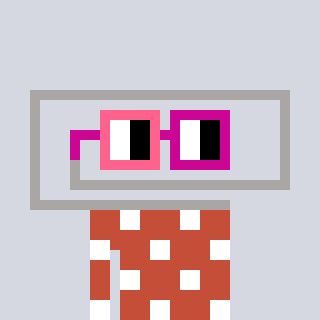
a pixel art character with square pink and red glasses, a paperclip-shaped head and a rust-colored body on a cool background